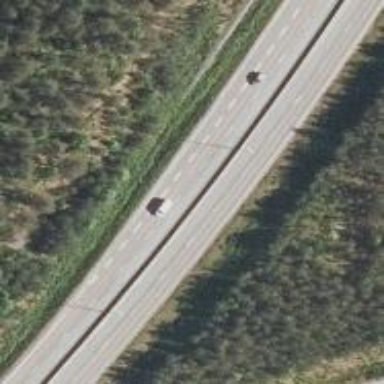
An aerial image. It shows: Trunk highway.